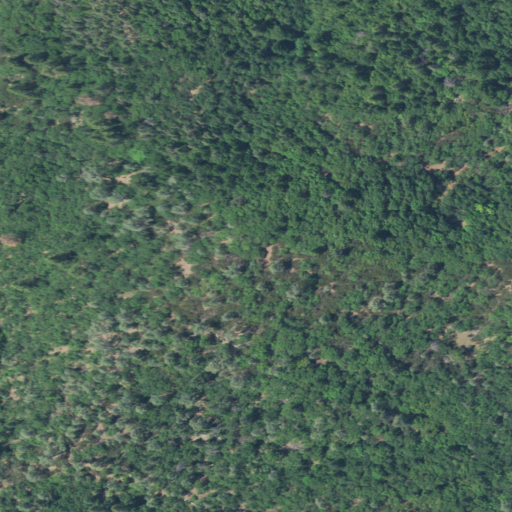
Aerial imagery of mountain in California named Grooms Hill containing deciduous forest, evergreen forest, mixed forest, and shrub